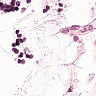
Metastatic tissue present: no